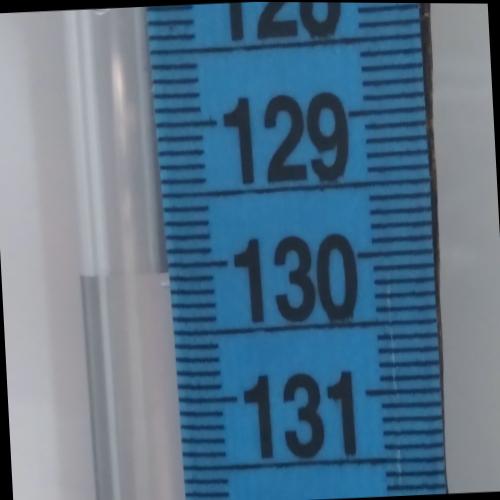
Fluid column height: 130.1 cm